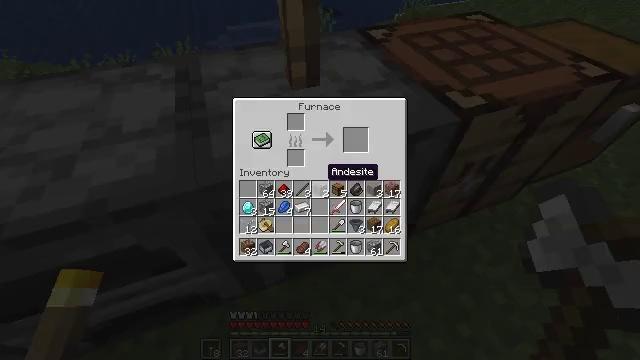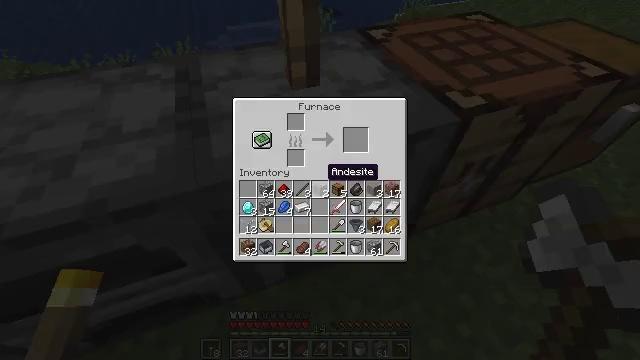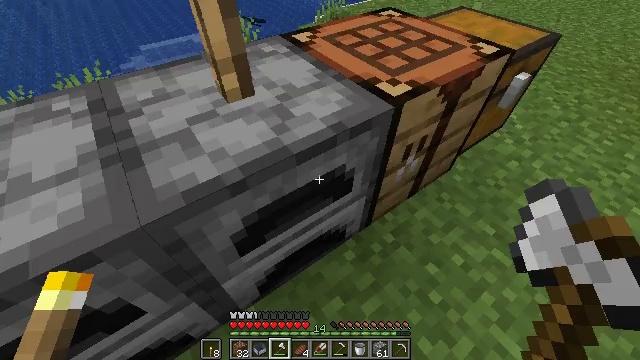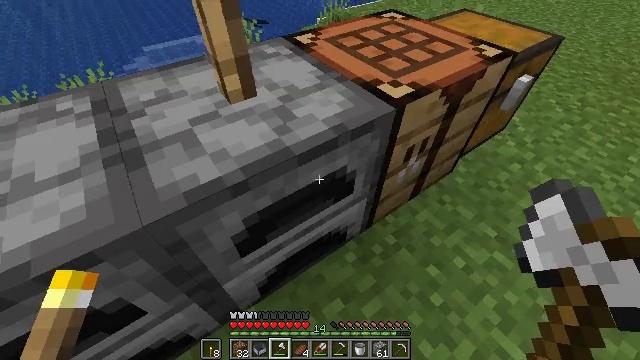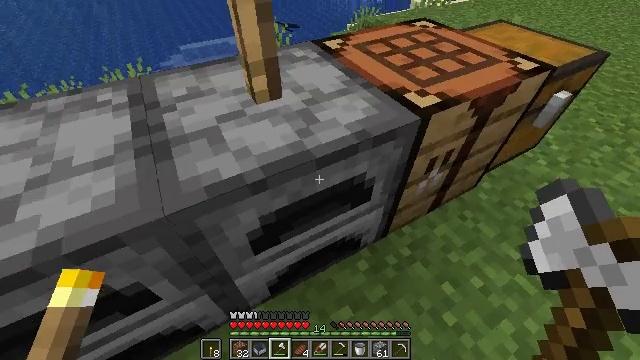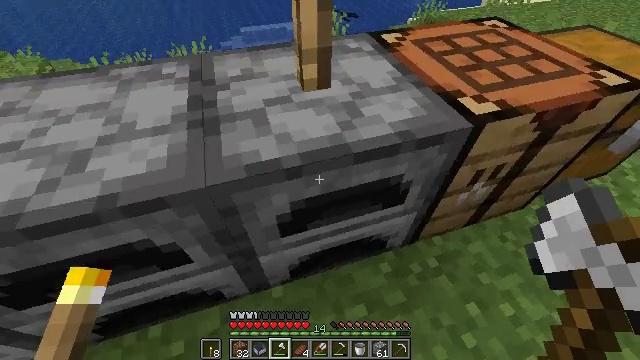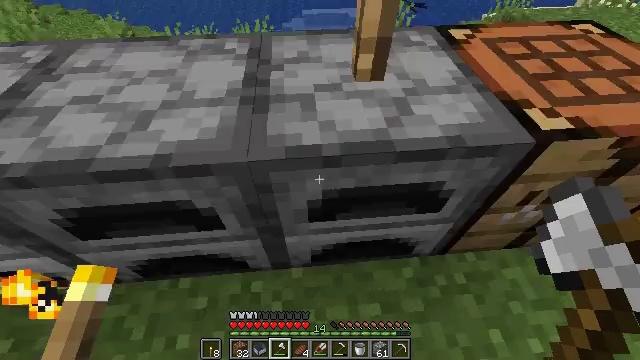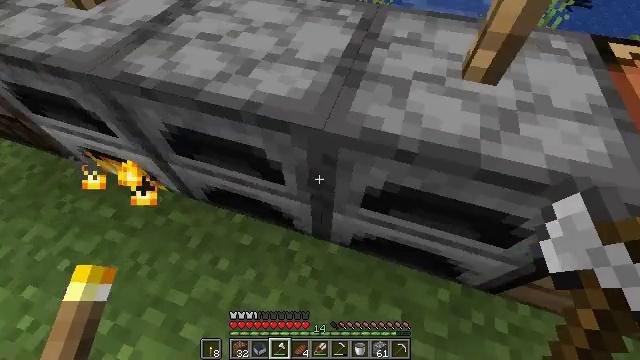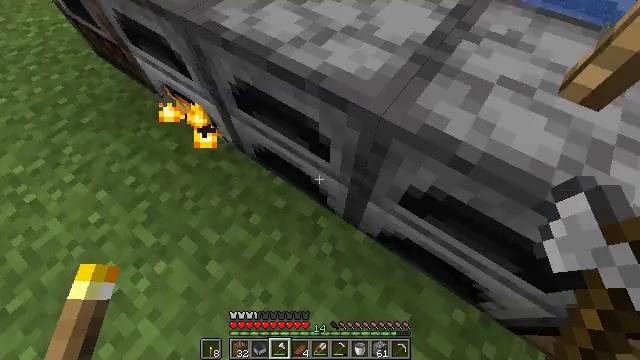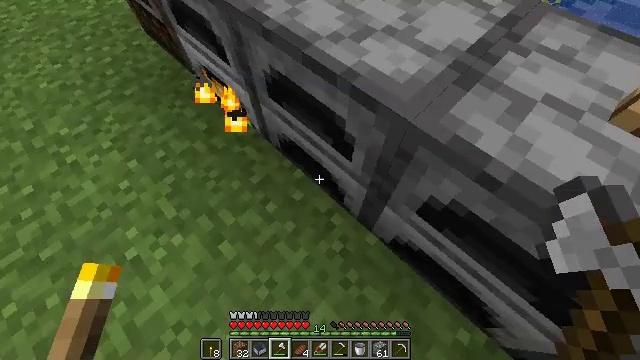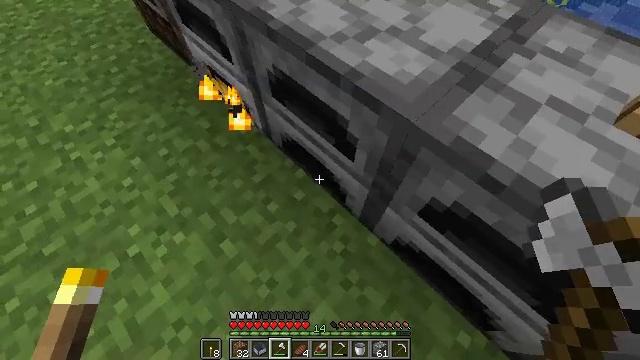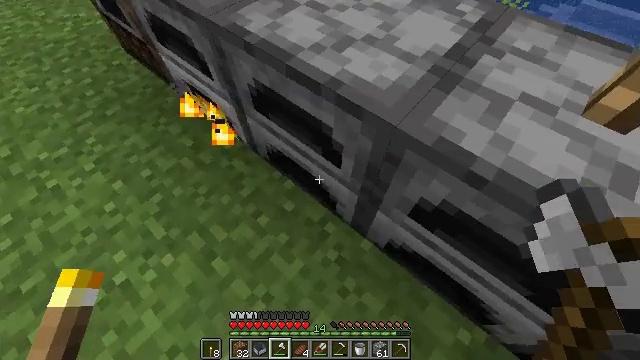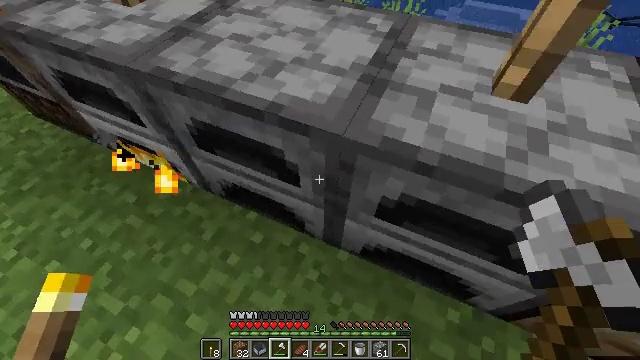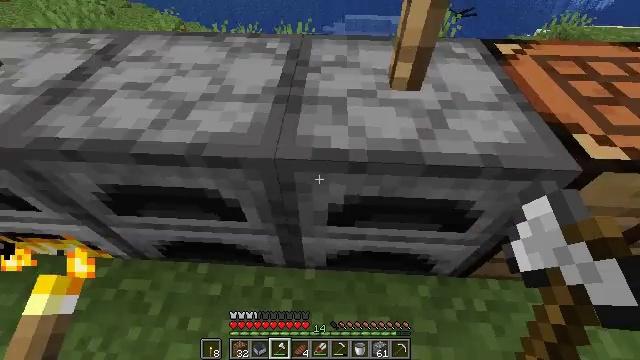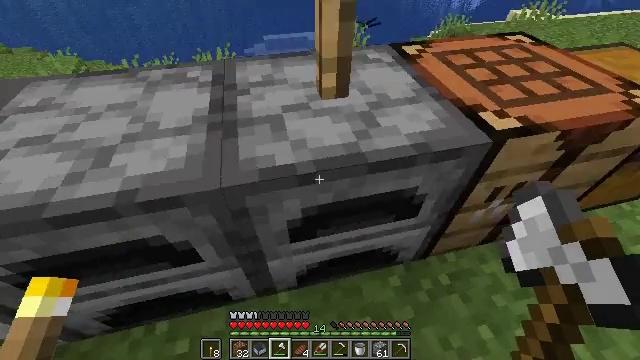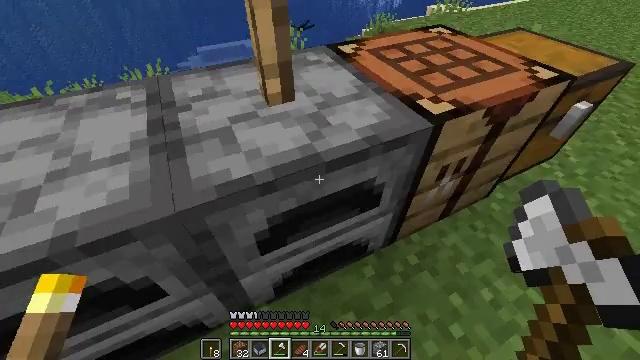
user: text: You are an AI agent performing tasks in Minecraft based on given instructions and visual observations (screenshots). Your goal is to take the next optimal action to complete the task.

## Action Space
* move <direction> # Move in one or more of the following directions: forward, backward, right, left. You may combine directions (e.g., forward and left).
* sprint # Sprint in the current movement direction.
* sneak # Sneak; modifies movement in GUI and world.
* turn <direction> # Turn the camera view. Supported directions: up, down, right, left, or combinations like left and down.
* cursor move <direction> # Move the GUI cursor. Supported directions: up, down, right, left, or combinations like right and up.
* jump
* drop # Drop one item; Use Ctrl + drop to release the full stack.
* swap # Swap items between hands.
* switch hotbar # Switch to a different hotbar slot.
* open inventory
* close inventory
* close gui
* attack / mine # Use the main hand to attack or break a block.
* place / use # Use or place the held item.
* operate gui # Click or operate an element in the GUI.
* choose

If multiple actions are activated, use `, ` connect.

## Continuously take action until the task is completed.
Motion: motion action
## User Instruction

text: Make rails on the crafting table.
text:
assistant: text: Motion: open gui
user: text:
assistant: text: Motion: cursor move right
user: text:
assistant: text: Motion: close gui
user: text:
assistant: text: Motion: turn left
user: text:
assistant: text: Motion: turn left and down
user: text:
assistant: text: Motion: turn left and down
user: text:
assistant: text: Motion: turn left and down
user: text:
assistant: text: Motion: turn left and down
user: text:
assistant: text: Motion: turn left
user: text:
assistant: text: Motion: no_op
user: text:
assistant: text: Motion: turn right and up
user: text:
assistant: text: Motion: turn right and up
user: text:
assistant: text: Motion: turn right and up
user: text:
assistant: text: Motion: turn right and up
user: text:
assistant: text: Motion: turn right
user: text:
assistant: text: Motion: turn right
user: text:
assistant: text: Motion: turn right
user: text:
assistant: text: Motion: turn right
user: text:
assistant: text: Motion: no_op
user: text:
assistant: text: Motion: no_op
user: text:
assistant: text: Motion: no_op
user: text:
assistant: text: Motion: no_op
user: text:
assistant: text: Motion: turn left
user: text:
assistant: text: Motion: turn left
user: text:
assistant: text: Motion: turn right and up
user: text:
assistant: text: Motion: turn right and up
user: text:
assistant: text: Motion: turn right and up
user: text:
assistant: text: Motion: turn right
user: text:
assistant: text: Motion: no_op
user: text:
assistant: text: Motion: no_op